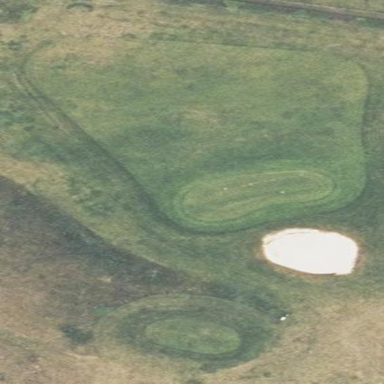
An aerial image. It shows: Scenic golf fairway.